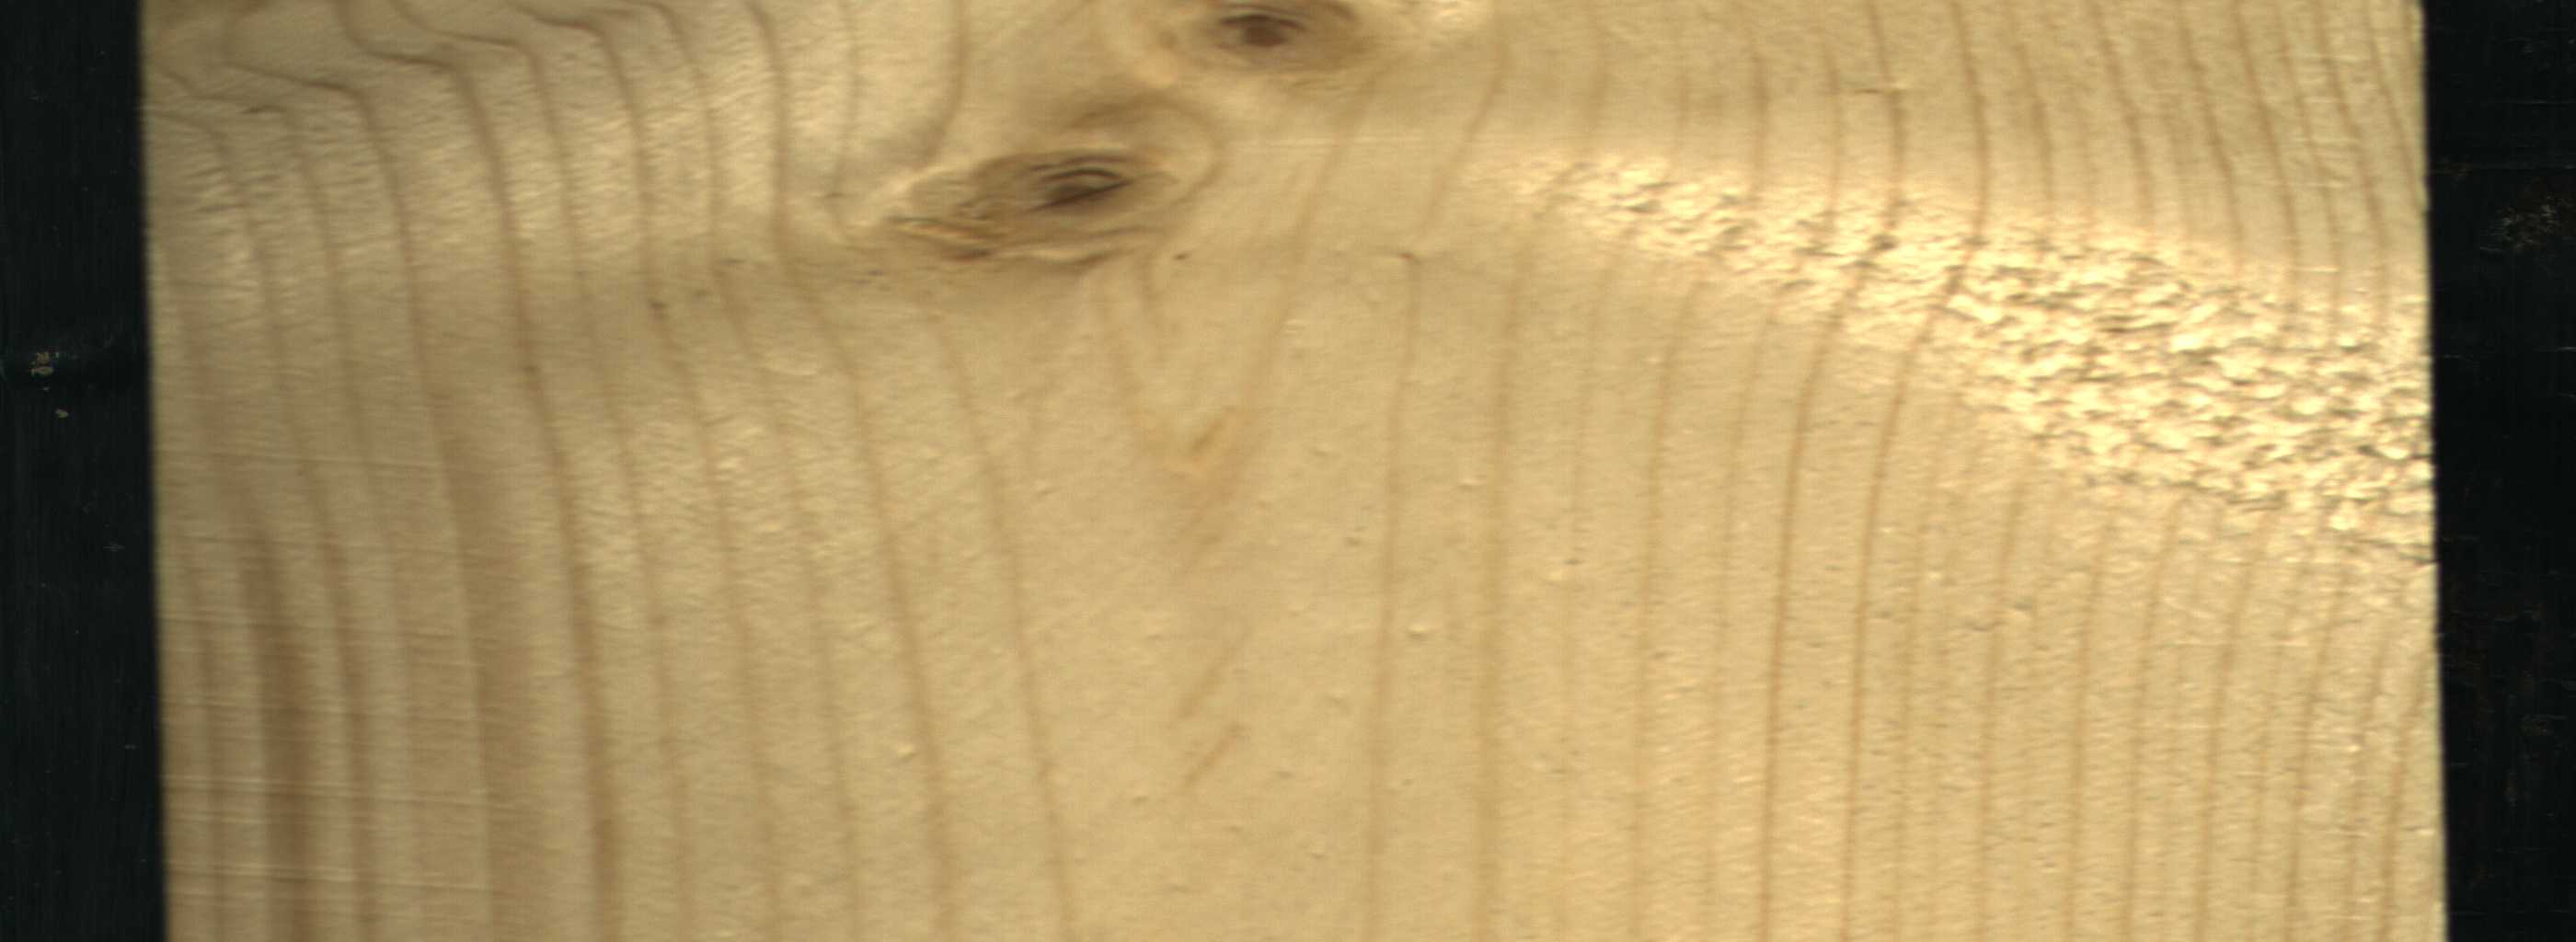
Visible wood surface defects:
knot_with_crack
Live_Knot